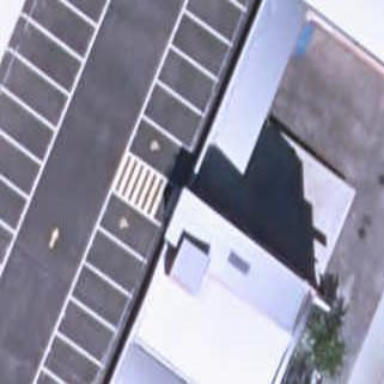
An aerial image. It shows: Industrial building.